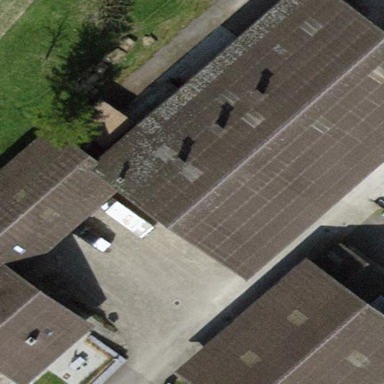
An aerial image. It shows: Farm building with gabled roof.